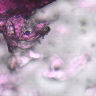
Metastatic tissue present: no